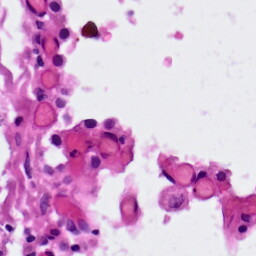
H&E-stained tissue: Lung